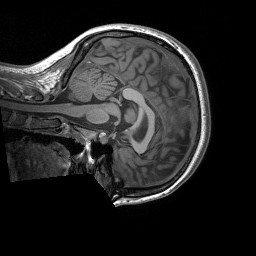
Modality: T1w
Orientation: sagittal
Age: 23
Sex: female
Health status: healthy
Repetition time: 1.9 s
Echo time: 0.00252 s